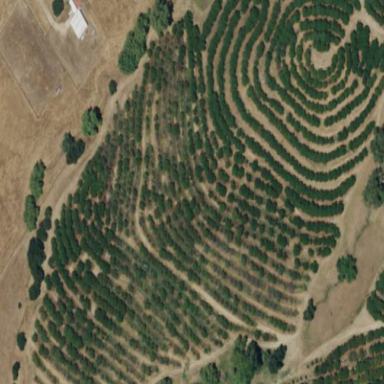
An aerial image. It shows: Orchard.